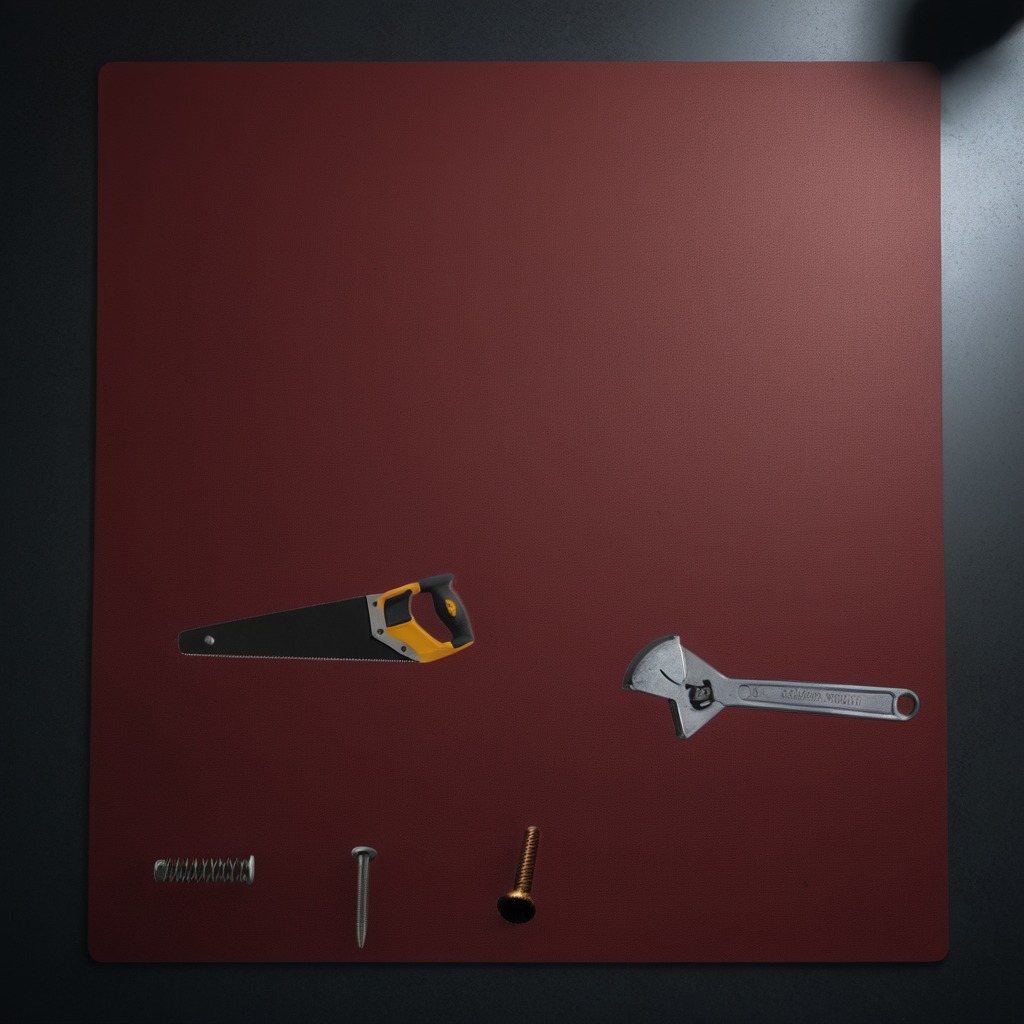
A metal machine screw, an iron nail, a coiled metal spring, a handheld metal saw, and a wrench are lying on the clean granite tabletop covered with a red rubber mat inside a workshop at night dim ambient light soft shadows worn but beneath the mat.